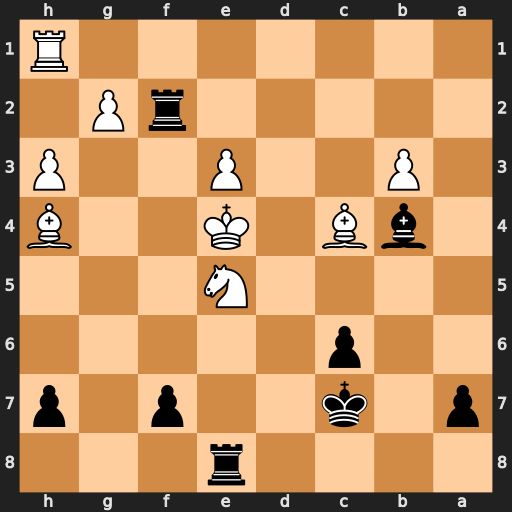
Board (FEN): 4r3/p1k2p1p/2p5/4N3/1bB1K2B/1P2P2P/5rP1/7R
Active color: b
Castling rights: -
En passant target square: -
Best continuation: f5+